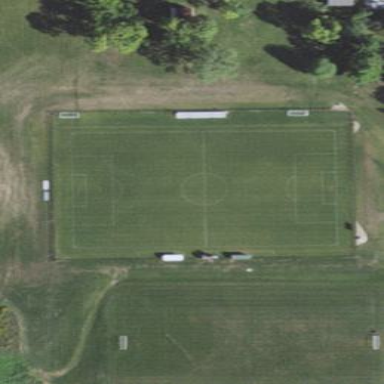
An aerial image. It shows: Soccer pitch for outdoor sports and leisure activities.